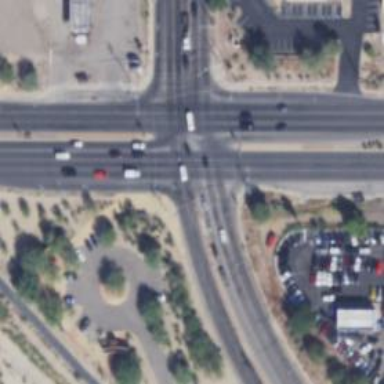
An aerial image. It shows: Marked road crossing.